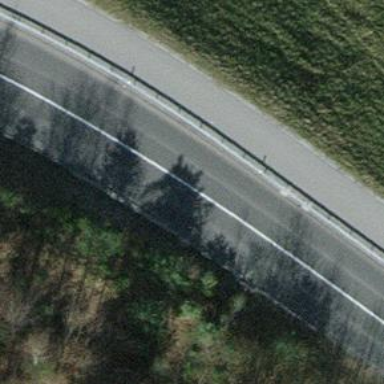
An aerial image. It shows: Secondary road with asphalt surface.